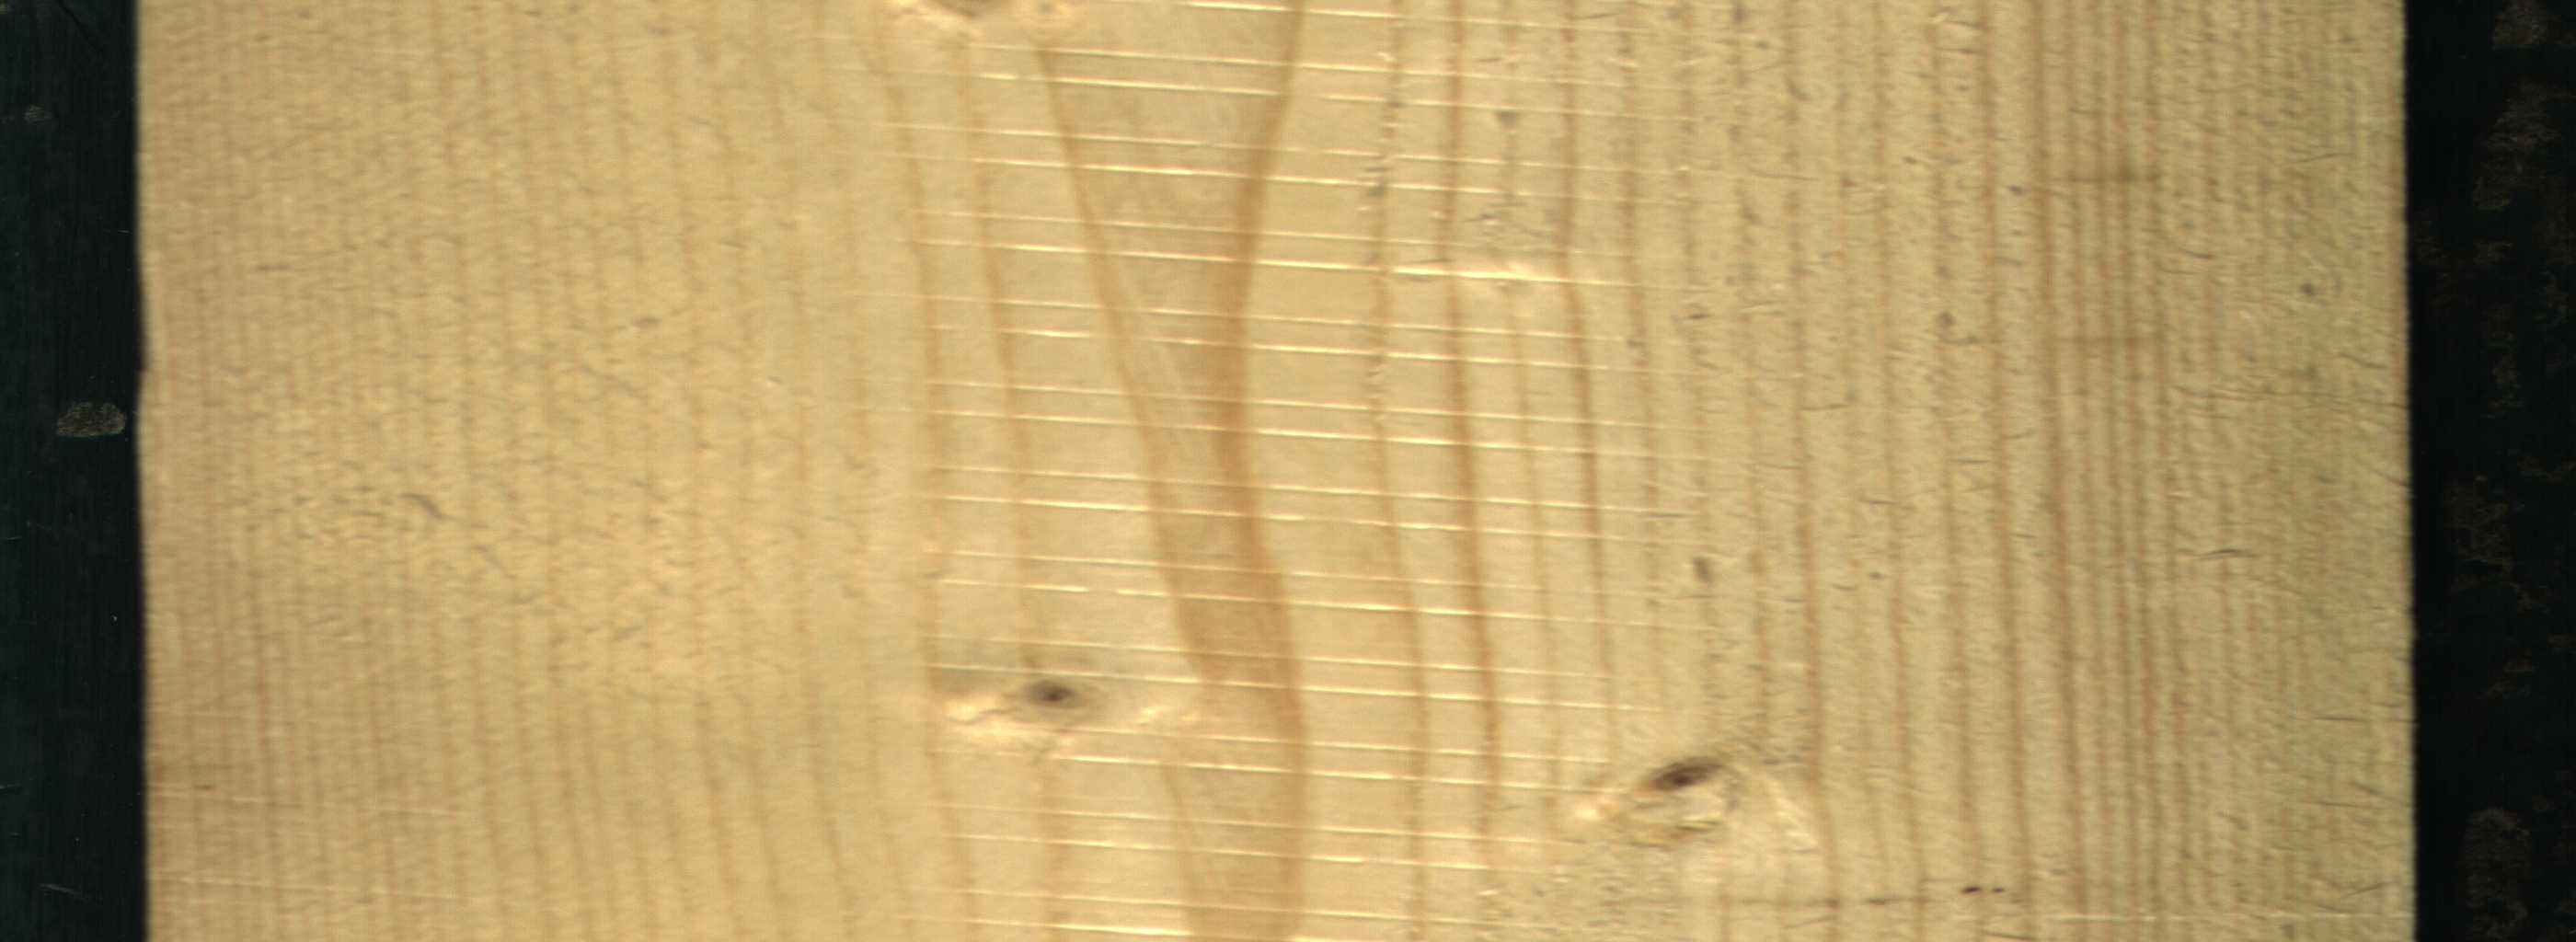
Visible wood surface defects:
Live_Knot
Live_Knot